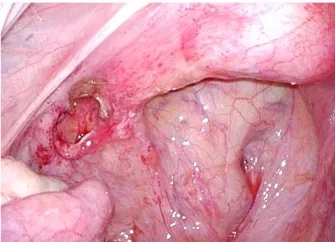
Pictures on surgery. . C: The invaginating small intestine was released by traction.
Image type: medical_photograph (other_medical_photograph)